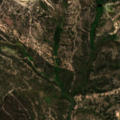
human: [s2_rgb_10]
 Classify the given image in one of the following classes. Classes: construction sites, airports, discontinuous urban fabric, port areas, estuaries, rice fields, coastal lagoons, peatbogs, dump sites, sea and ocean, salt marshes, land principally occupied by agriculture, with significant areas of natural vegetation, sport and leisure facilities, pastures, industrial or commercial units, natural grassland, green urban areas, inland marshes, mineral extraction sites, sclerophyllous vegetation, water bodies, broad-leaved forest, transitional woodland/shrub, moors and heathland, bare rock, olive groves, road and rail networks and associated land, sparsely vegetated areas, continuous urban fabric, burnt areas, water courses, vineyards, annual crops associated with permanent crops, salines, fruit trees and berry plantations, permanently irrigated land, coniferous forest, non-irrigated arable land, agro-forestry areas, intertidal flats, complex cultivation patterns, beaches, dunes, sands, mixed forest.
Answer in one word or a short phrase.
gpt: mixed forest, transitional woodland/shrub